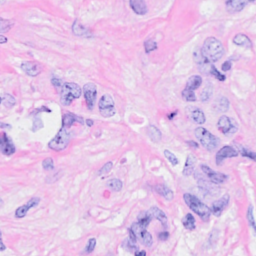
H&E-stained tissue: Breast